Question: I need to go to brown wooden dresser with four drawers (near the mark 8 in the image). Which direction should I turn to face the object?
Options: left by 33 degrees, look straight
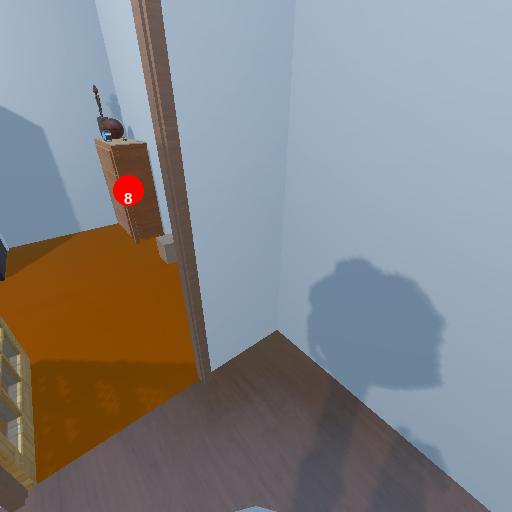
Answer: left by 33 degrees